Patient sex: M
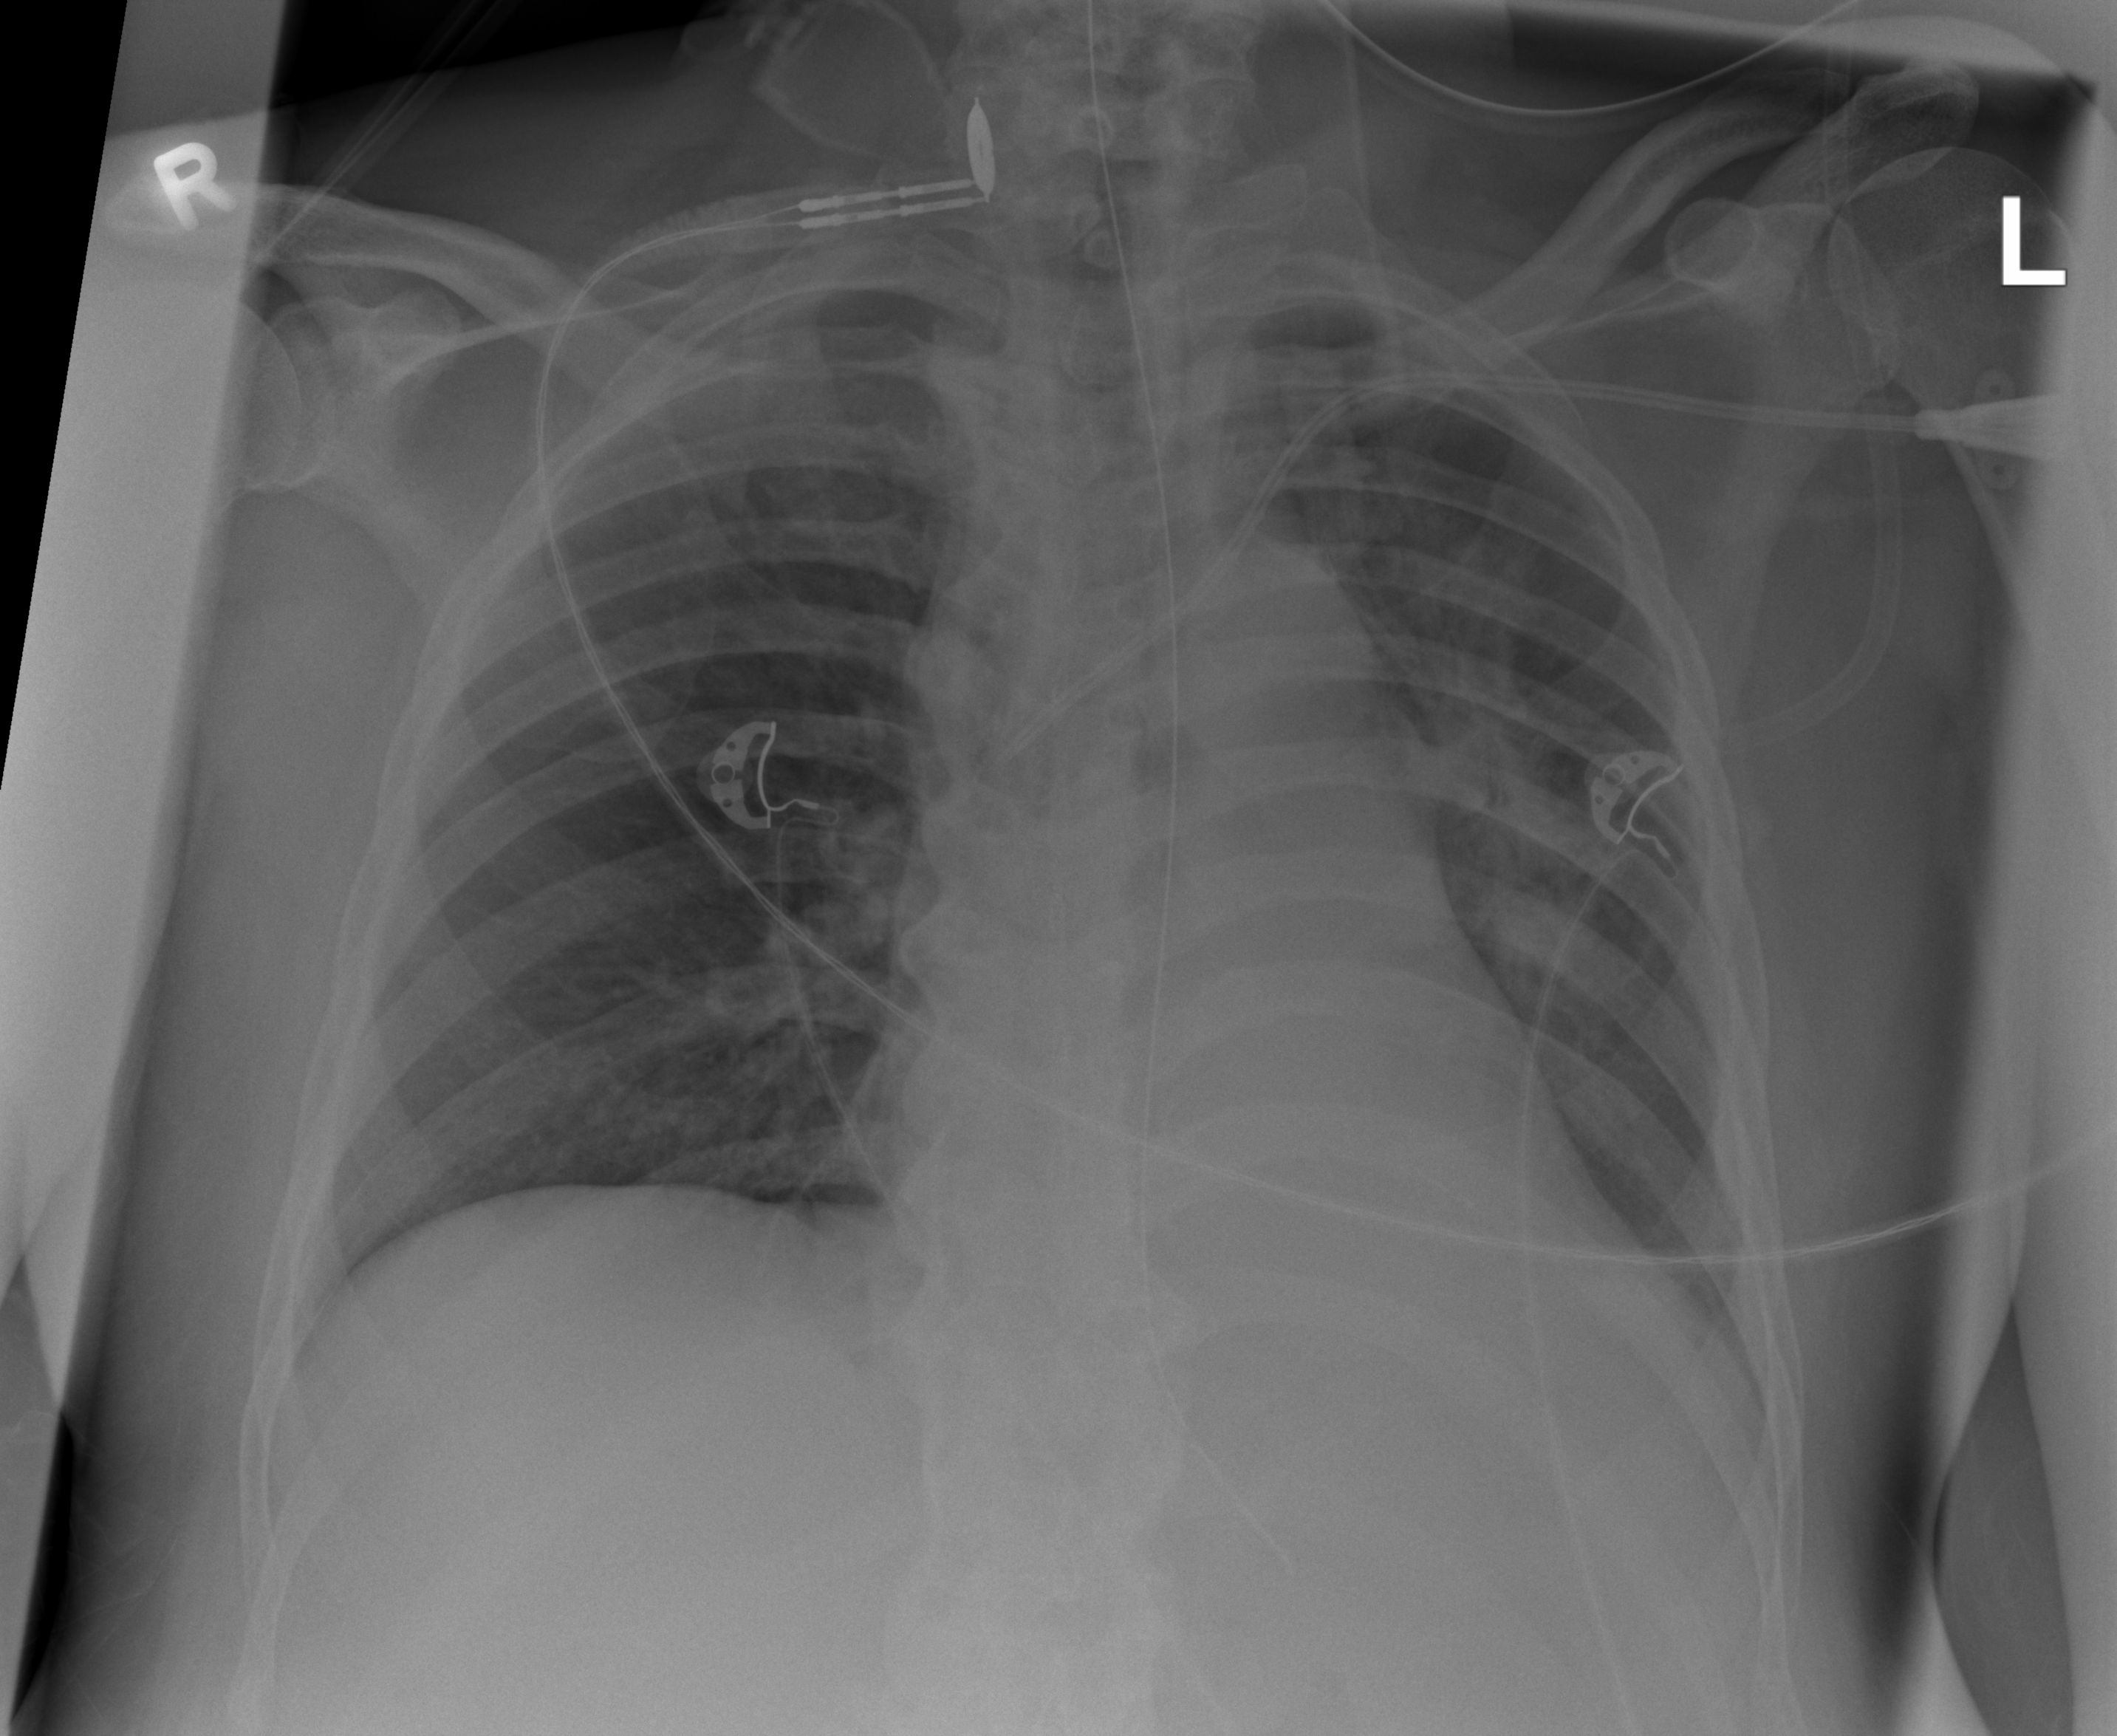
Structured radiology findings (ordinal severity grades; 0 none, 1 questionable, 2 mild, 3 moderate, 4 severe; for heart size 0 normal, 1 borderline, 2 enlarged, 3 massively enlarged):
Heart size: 1
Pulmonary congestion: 0
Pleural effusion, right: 0
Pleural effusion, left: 2
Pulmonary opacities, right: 2
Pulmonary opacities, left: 2
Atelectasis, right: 2
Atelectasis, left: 2